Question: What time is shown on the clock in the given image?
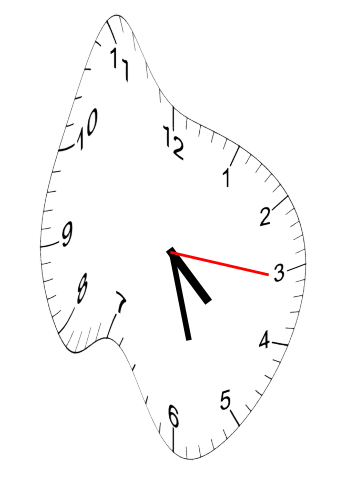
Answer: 04:27:16